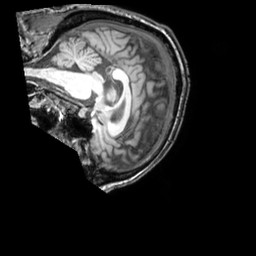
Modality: T1w
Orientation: sagittal
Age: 63
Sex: male
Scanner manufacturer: philips
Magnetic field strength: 3 T
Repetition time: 0.009858 s
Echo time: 0.004595 s